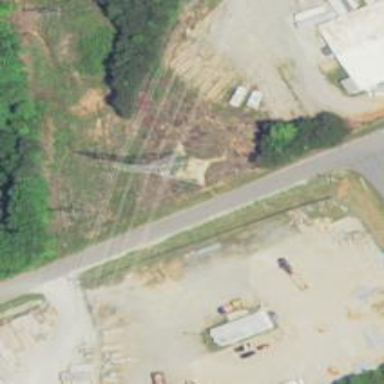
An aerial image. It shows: Lattice structure tower used for power transmission.